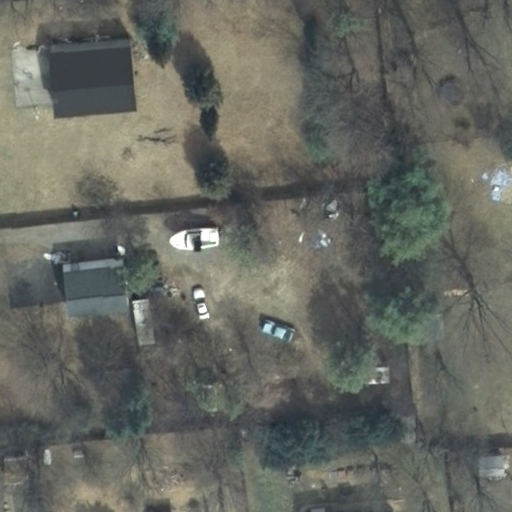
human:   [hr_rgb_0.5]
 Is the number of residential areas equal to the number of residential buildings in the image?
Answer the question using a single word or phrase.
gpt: no

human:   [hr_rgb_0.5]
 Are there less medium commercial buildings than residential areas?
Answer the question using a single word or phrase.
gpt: yes

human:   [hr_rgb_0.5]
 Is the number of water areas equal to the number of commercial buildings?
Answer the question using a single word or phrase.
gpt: yes

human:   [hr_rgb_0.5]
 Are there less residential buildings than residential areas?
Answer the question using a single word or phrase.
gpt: no

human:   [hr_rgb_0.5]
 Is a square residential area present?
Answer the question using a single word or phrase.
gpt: no

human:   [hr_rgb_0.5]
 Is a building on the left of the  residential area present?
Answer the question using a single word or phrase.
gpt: yes

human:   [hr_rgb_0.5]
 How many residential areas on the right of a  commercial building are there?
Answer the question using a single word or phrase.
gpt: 0

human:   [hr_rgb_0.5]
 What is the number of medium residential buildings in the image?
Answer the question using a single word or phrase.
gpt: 1

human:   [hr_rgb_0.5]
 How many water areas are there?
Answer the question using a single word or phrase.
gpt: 0

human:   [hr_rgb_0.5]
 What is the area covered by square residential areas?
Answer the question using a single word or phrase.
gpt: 0m2

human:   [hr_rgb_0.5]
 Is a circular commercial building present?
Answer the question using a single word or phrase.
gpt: no

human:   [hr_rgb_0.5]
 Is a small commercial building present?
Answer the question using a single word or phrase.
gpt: no

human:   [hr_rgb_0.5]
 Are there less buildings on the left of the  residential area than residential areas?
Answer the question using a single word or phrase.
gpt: no

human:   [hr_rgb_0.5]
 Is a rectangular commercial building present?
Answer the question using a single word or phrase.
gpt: no

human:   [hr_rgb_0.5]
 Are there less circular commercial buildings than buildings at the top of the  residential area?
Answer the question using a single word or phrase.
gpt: yes

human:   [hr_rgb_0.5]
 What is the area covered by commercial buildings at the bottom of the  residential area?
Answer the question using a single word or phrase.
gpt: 0m2

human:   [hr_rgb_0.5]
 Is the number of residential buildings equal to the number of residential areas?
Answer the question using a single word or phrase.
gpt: no

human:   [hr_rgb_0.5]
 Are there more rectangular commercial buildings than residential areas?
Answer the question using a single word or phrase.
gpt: no

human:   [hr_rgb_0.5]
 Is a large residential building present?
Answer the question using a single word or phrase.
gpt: no

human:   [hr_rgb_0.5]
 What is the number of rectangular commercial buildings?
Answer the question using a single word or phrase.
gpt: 0

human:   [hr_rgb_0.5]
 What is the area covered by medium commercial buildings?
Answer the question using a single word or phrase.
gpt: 0m2

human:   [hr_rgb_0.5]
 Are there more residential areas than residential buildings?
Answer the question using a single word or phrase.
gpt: no

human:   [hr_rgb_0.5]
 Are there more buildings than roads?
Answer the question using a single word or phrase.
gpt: yes

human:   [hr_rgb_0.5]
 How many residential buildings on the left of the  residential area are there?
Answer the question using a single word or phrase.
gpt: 3

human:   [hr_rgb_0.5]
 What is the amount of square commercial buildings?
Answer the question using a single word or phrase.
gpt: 0

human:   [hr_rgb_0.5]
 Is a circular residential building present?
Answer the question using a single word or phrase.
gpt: no

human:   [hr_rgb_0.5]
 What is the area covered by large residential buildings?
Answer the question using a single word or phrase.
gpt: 0m2

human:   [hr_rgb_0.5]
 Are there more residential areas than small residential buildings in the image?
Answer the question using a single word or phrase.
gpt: no

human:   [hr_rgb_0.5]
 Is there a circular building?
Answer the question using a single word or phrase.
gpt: no

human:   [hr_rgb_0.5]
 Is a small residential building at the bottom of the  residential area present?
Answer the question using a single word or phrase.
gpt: no

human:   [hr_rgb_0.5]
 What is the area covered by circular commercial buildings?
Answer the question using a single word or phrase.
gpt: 0m2

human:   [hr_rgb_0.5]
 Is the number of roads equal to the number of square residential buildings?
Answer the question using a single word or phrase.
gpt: yes

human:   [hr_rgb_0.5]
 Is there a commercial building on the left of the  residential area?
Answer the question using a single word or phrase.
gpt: no

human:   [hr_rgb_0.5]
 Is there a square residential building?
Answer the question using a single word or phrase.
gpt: no

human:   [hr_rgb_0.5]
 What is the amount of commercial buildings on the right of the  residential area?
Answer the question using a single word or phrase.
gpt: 0

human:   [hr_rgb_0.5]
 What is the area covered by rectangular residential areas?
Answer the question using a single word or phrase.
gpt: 10611m2